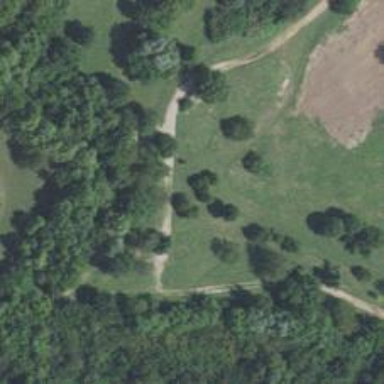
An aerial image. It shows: Disc golf basket.